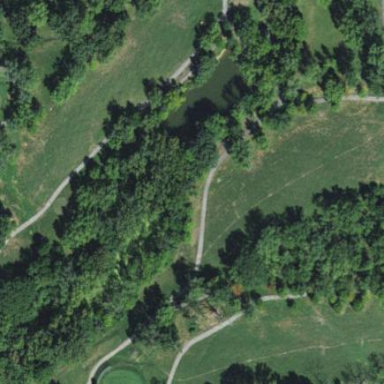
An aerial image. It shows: Golf fairway surrounded by grass.